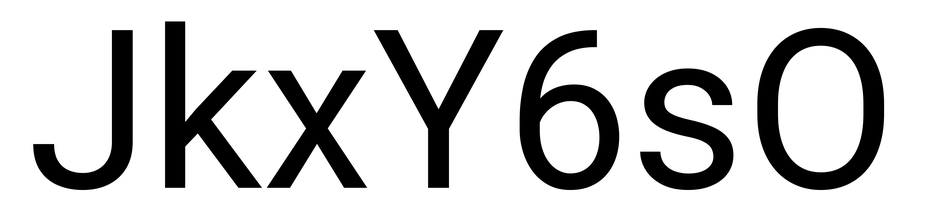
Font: Roboto_Regular